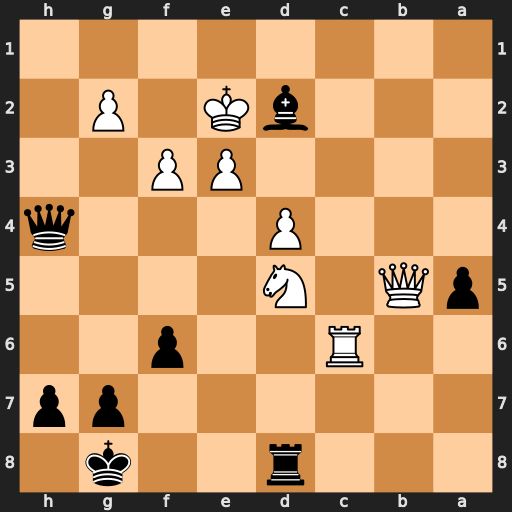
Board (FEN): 3r2k1/6pp/2R2p2/pQ1N4/3P3q/4PP2/3bK1P1/8
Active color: b
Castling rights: -
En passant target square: -
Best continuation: Qe1+ Kd3 Qf1+ Kxd2 Qxb5